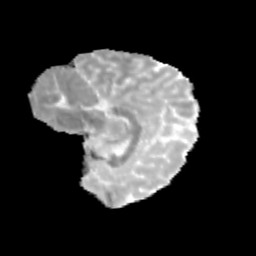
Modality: MD
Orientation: sagittal
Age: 13
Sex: male
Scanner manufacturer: siemens
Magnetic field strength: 3 T
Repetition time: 3.8 s
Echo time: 0.07 s